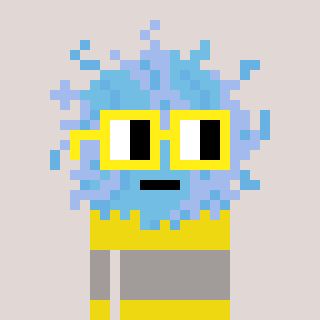
a pixel art character with square yellow glasses, a lint-shaped head and a yellow-colored body on a warm background